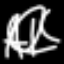
Label: airplane